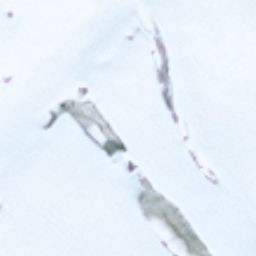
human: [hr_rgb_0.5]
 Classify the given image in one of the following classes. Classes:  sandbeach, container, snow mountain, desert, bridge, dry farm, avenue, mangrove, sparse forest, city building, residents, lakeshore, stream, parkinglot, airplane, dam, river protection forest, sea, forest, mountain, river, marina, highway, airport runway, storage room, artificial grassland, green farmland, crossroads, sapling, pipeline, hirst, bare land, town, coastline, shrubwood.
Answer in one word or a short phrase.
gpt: snow mountain